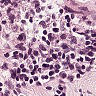
Metastatic tissue present: no